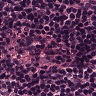
Metastatic tissue present: no